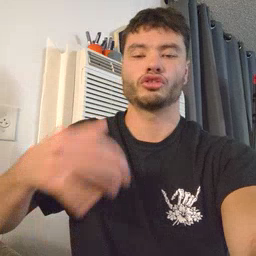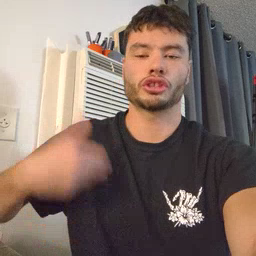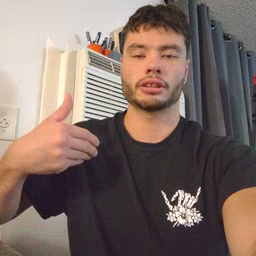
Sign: jeans